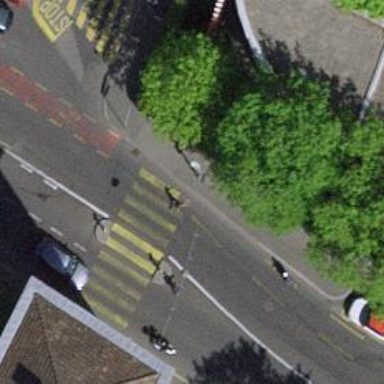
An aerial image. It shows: Uncontrolled zebra crossing with pedestrian island.